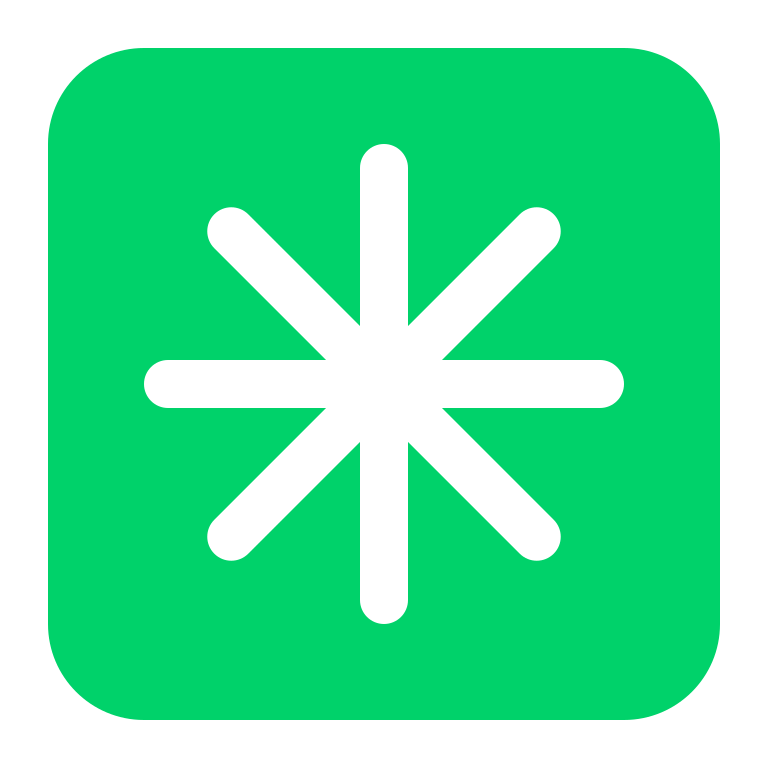
eight spoked asterisk flat